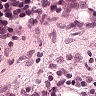
Metastatic tissue present: no